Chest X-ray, PA view. Patient: 19 years old, sex M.
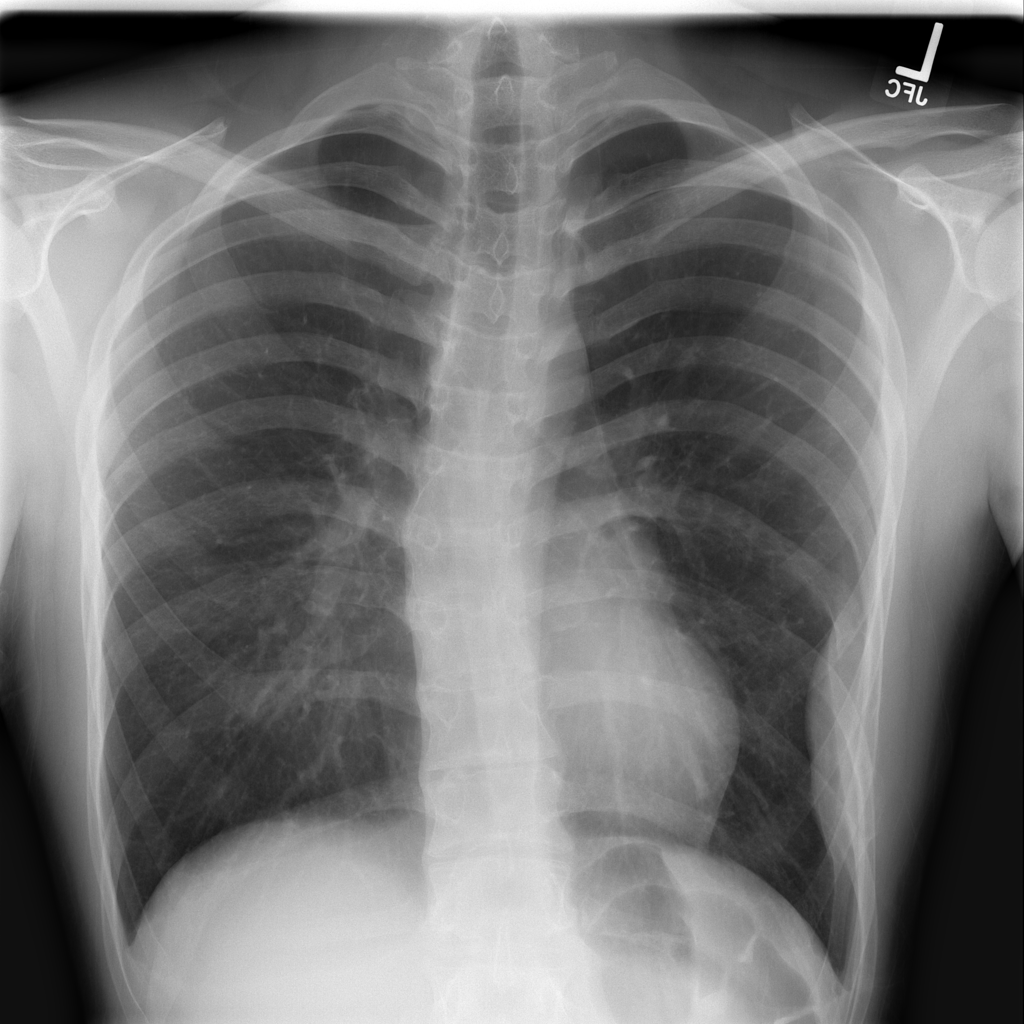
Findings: No Finding